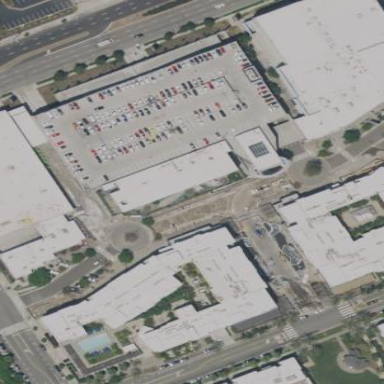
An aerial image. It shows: Commercial building.